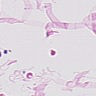
Metastatic tissue present: no